Aerial crown-view tile of a tropical tree (Barro Colorado Island, Panama), acquired 20240611:
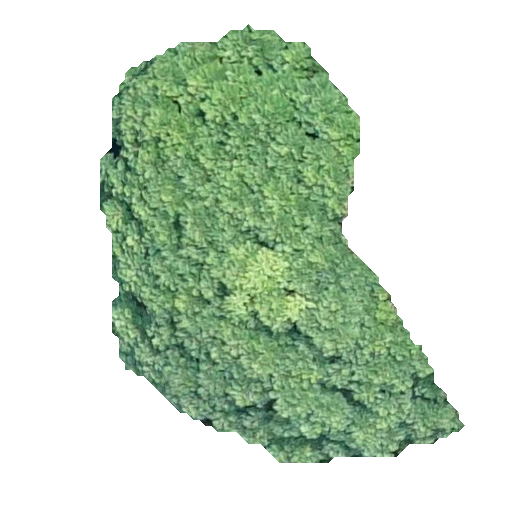
Species: Jacaranda copaia
GBIF accepted scientific name: Jacaranda copaia
Crown area: 159.867 m²